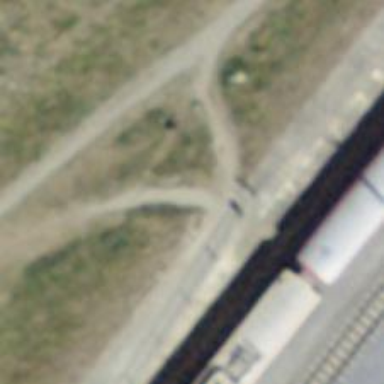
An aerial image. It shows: Railway switch.